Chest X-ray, PA view. Patient: 54 years old, sex M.
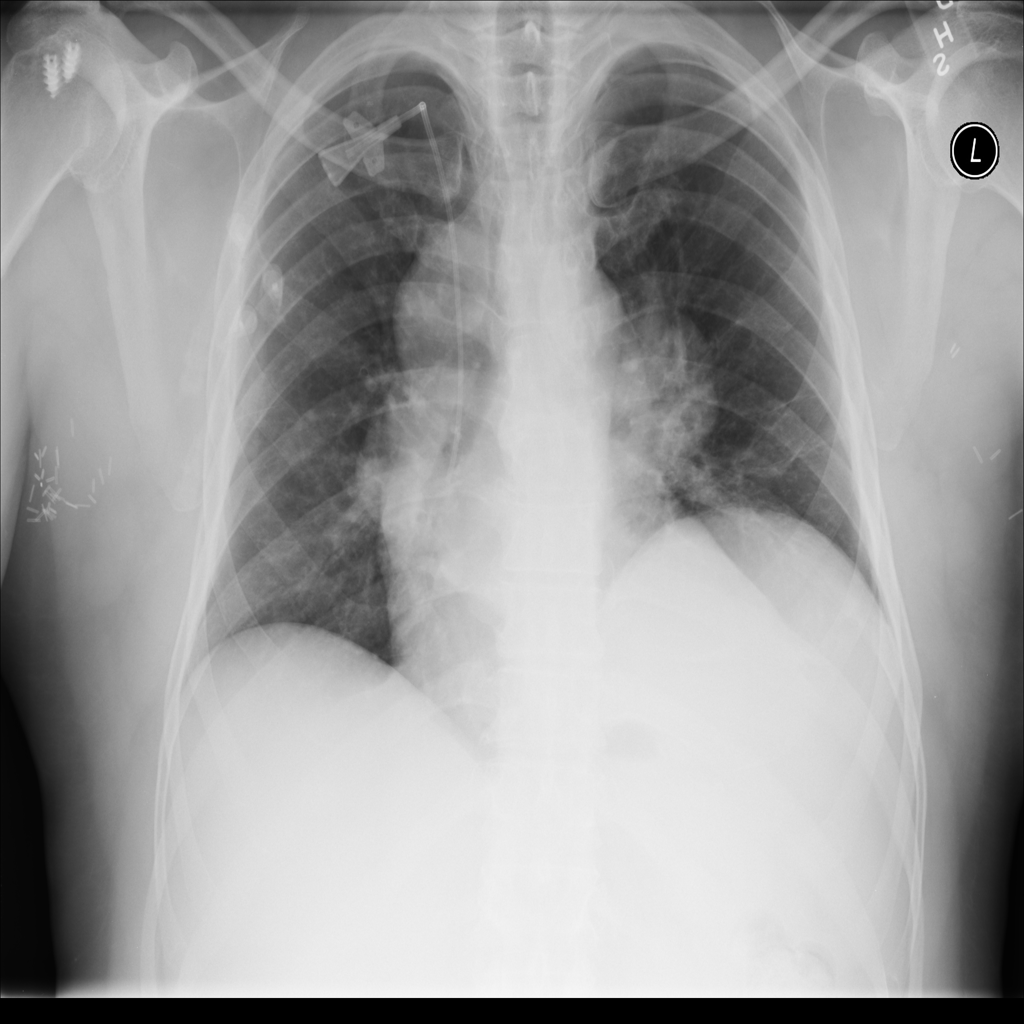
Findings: No Finding